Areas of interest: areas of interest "Park and greenspace"
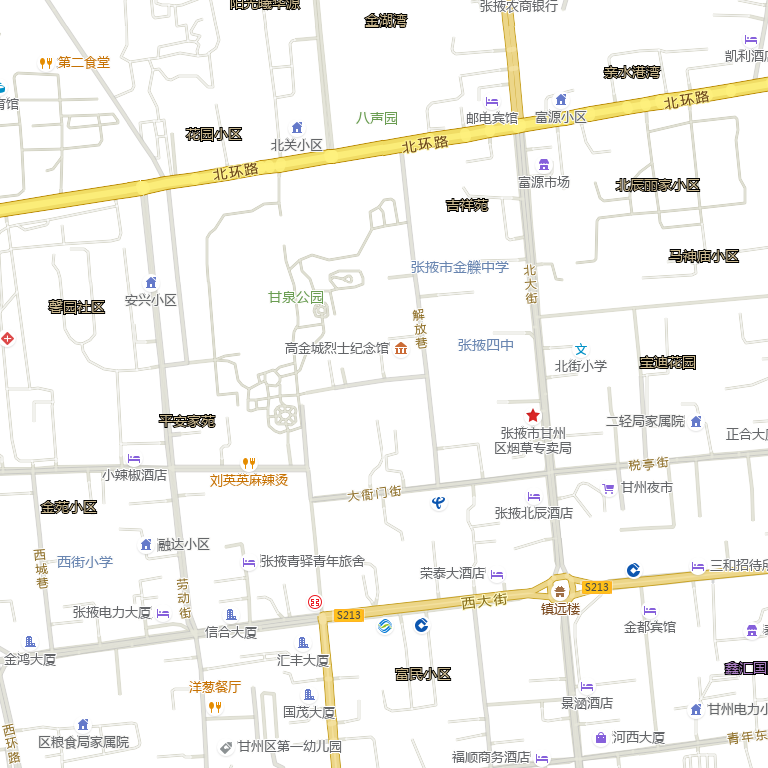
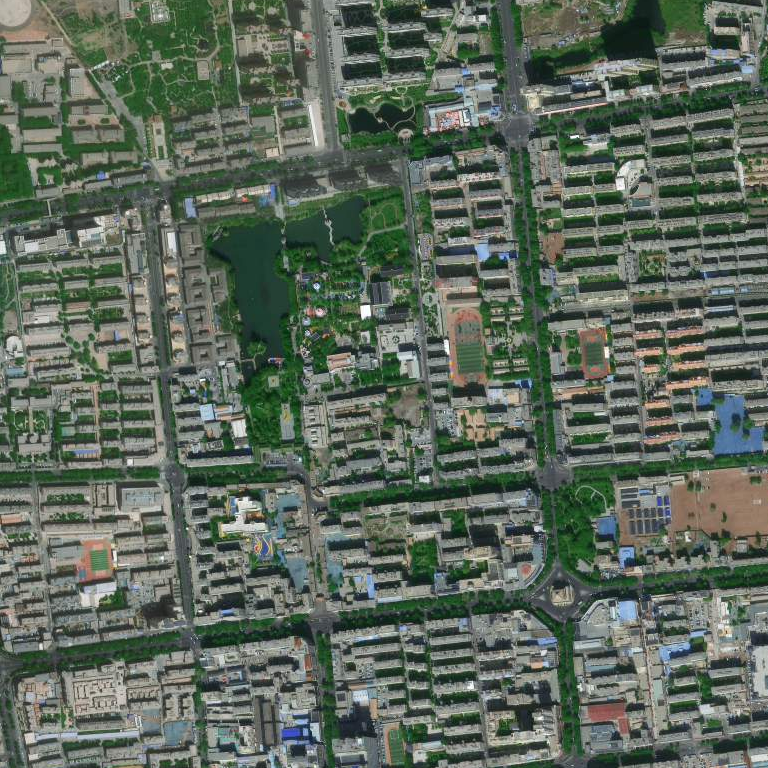